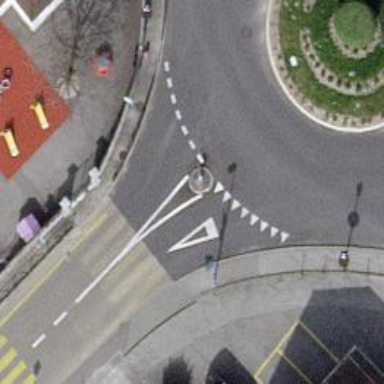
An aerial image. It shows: Road with "give way" sign.